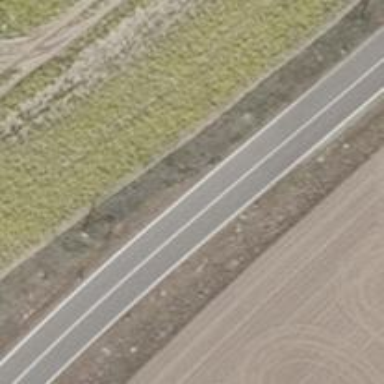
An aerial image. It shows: Unclassified road with asphalt surface.